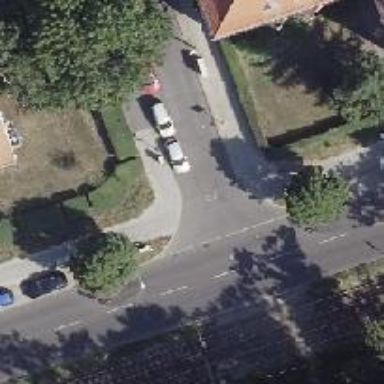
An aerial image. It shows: Unmarked crossing on the road.